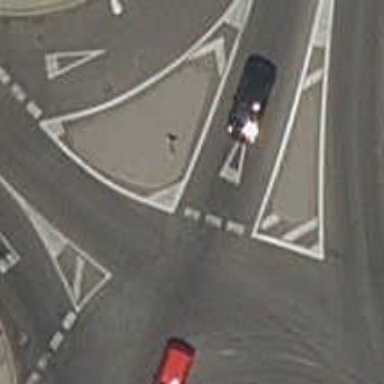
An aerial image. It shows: Road with "give way" sign.